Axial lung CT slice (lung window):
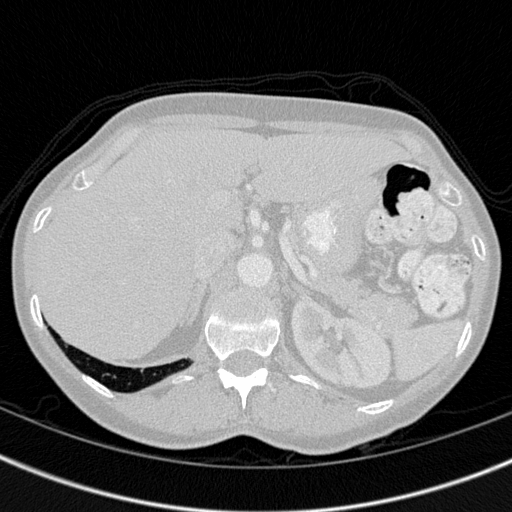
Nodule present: no